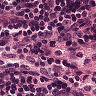
Metastatic tissue present: no